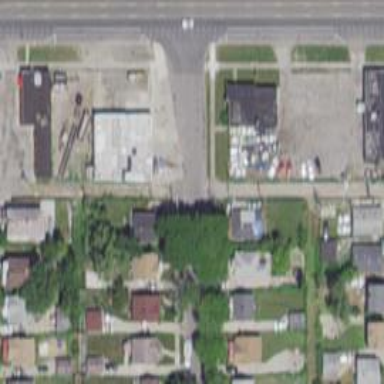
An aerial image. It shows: Alleyway designated as service road.